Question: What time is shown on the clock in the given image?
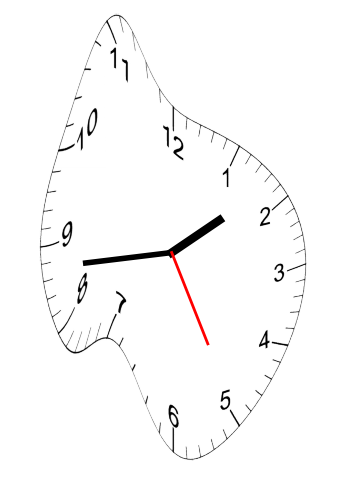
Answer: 01:43:25